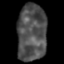
Tissue: skin
Cell type: Epithelial cells
Senescence score: 0.2445
Nuclear area (px): 1634
Mean DAPI intensity: 80.044